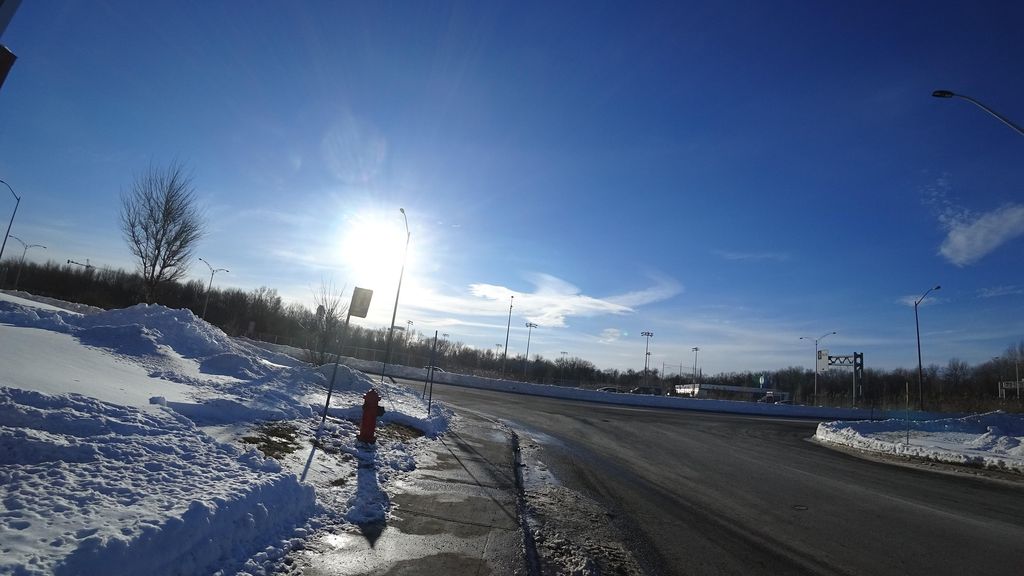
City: quebec_city